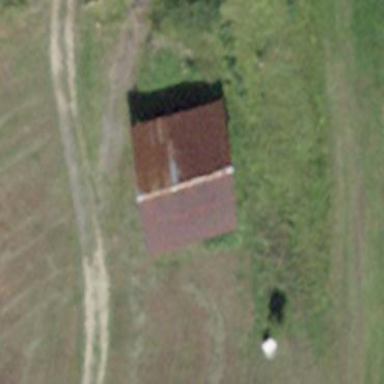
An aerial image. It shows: Shed.